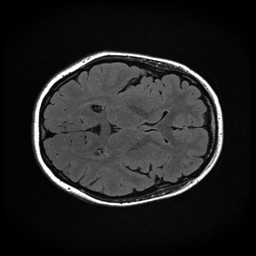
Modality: FLAIR
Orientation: axial
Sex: female
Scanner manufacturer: ge
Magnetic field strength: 3 T
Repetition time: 9 s
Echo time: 0.1238 s